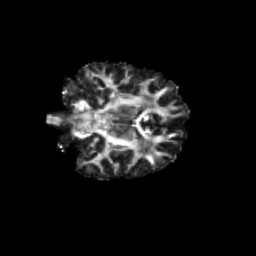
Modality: FA
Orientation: coronal
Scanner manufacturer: siemens
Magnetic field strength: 3 T
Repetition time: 9.2 s
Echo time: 0.084 s